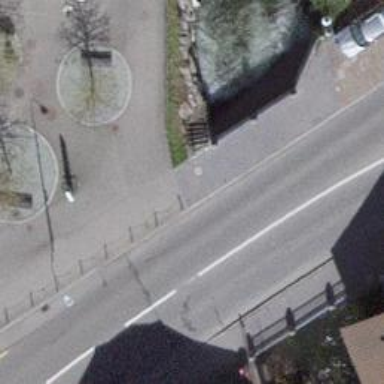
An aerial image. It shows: Sidewalk on bridge.